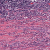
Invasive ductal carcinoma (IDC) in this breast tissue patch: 0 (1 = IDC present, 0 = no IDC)